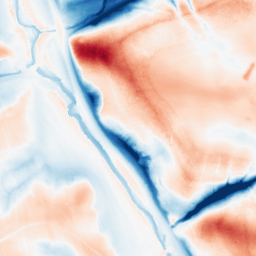
Category: classical
Decomposition family: gaussian_anisotropic
Decomposition parameters: sigma_x: 10
sigma_y: 20
Upsampling method: bspline
Upsampling parameters: scale: 4
Upsampling scale: 4